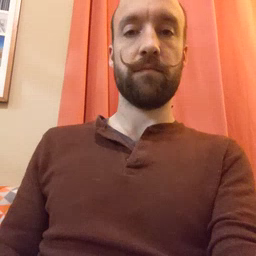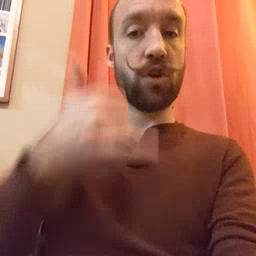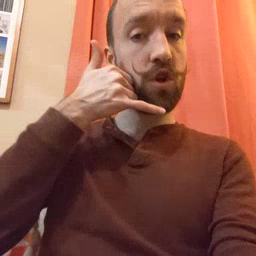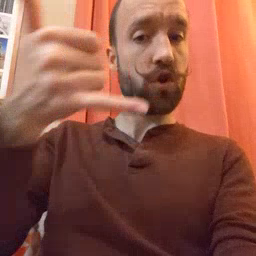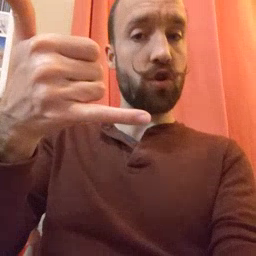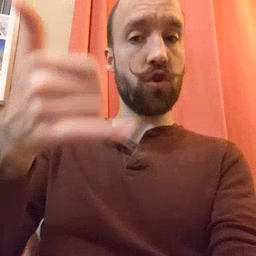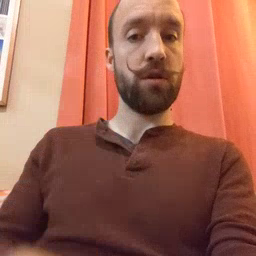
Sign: callonphone